Question: How to replicate this image in css to serve as a background for text?

(It's kind of hard to see but they're individual squares, not dots.)
The squares should be transparent as well.
Also it is possible to code it to control the opacity of each horizontal line of squares in css?
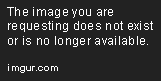
Answer: Here's one way of doing it using pseudo-elements, adjust the values to your liking:
Snippet:
'''
html, body { margin: 0; padding: 0; width: 100%; height: 100%; }
.checkered-bg {
width: 100%;
height: 100%;
color: white;
}
.checkered-bg::before, .checkered-bg::after {
content: "";
width: 100%;
height: 100%;
position: absolute;
top: 0;
left: 0;
pointer-events: none;
z-index: -1;
}
.checkered-bg::before {
background-image:
linear-gradient(black 50%, transparent 50%),
linear-gradient(to right, grey 50%, black 50%);
background-size: 20px 20px;
}
.checkered-bg::after {
background-image: linear-gradient(black, transparent);
}
'''
'''
<div class="checkered-bg">CONTENT</div>
'''
View on <URL>.
Another way to make the squares and have the area around them transparent. But in order to get the top rows more translucent you will need a solid color:
'''
html, body { margin: 0; padding: 0; width: 100%; height: 100%; }
.checkered-bg {
width: 100%;
height: 100%;
color: black;
}
.checkered-bg::before, .checkered-bg::after {
content: "";
width: 100%;
height: 100%;
position: absolute;
top: 0;
left: 0;
pointer-events: none;
z-index: -1;
}
.checkered-bg::before {
background-image:
linear-gradient(45deg, #808080 25%, transparent 25%),
linear-gradient(45deg, transparent 75%, #808080 75%);
background-size:20px 20px;
background-position:0 0, -10px -10px;
}
.checkered-bg::after {
background-image: linear-gradient(#808080, transparent);
}
'''
'''
<div class="checkered-bg">CONTENT</div>
'''
View on <URL>
Option #2 smaller squares - <URL>